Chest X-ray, AP view. Patient: 20 years old, sex F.
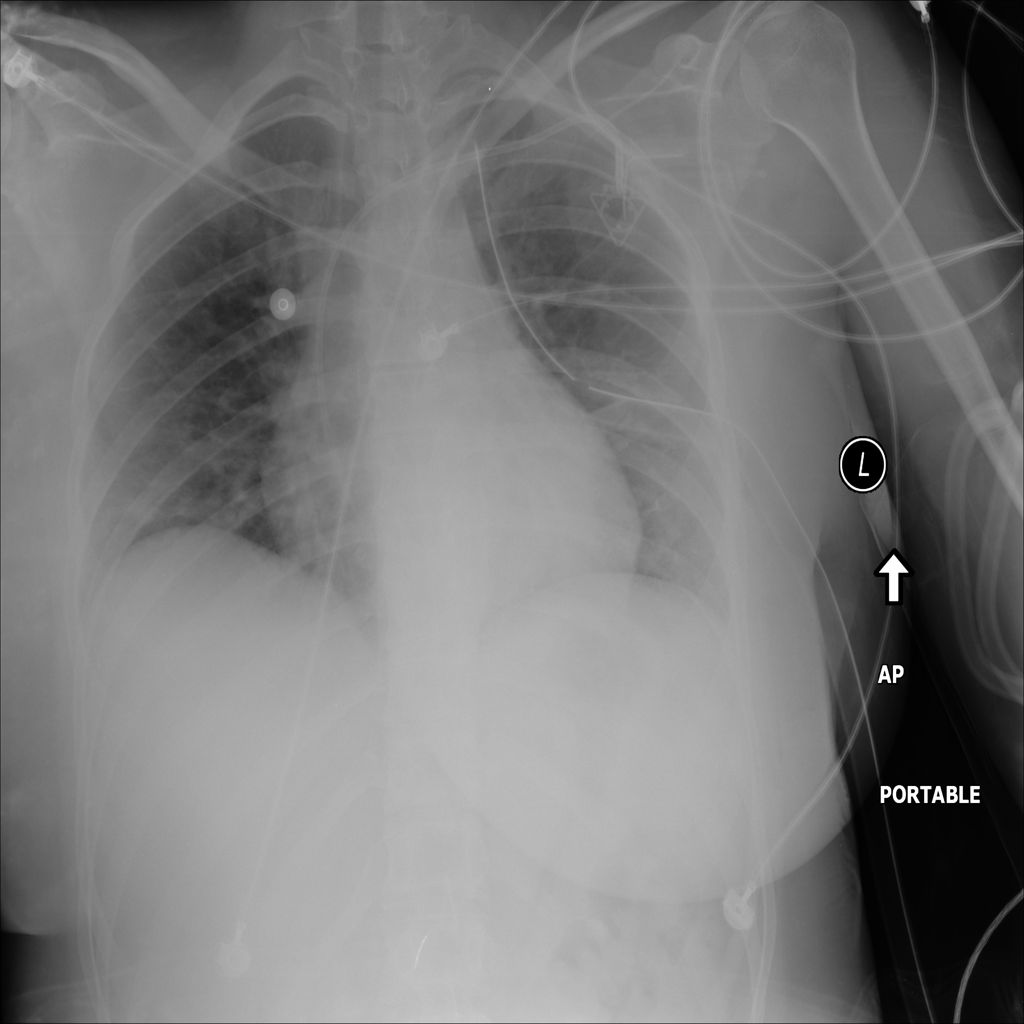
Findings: No Finding